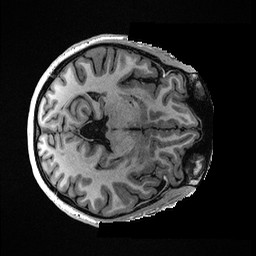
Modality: T1w
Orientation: axial
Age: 38
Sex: female
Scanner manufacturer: ge
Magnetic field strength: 3 T
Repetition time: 0.006952 s
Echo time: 0.00292 s